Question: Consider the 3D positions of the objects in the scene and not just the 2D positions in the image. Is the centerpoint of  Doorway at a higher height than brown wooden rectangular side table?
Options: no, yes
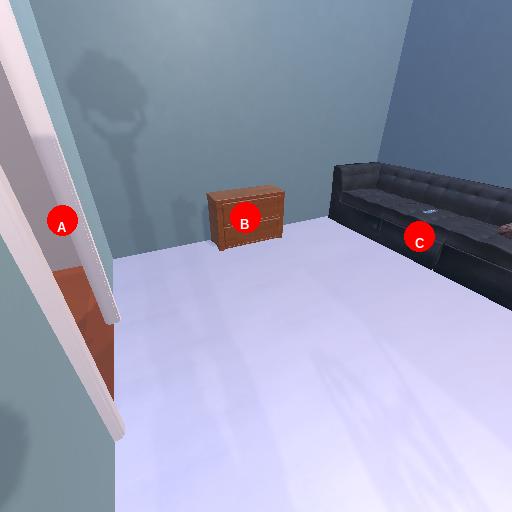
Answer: no